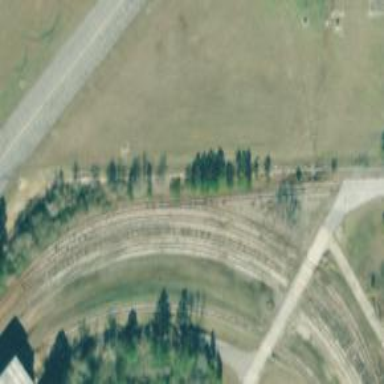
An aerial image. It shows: Rail spur service.